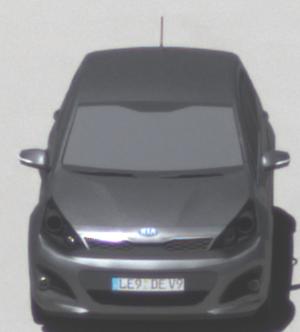
Make: KIA
Model: Rio 1.2
Detailed model: Rio (UB)
Model produced from: 2011/09
Model produced until: 2015/01
Doors: 3
Color: gray
Road condition: dry road
Daytime: midday
Contrast: high contrast